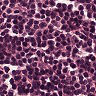
Metastatic tissue present: no